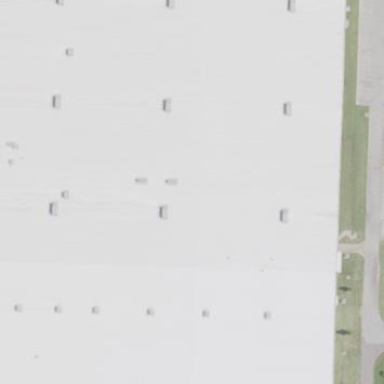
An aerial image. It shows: Warehouse.